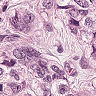
Metastatic tissue present: yes